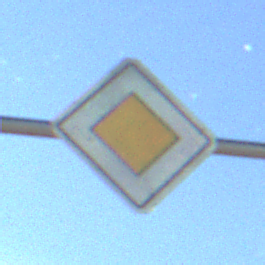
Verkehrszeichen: Vorfahrtsstrasse
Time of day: Night
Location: Outdoor (Nature)
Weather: PartlyCloudy
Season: NotSpecified
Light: Natural